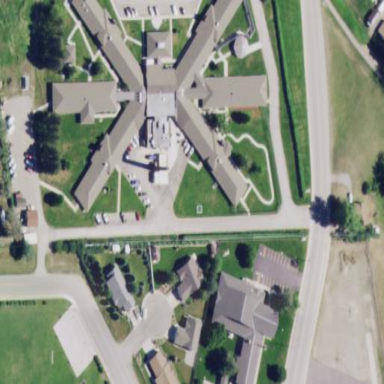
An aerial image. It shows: Healthcare facility identified as hospital.